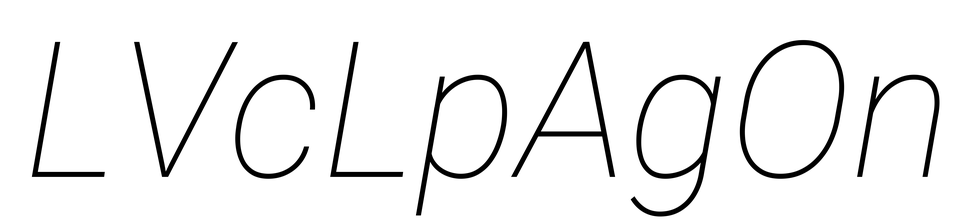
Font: Roboto-Italic_Thin_Italic